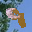
Label: 9